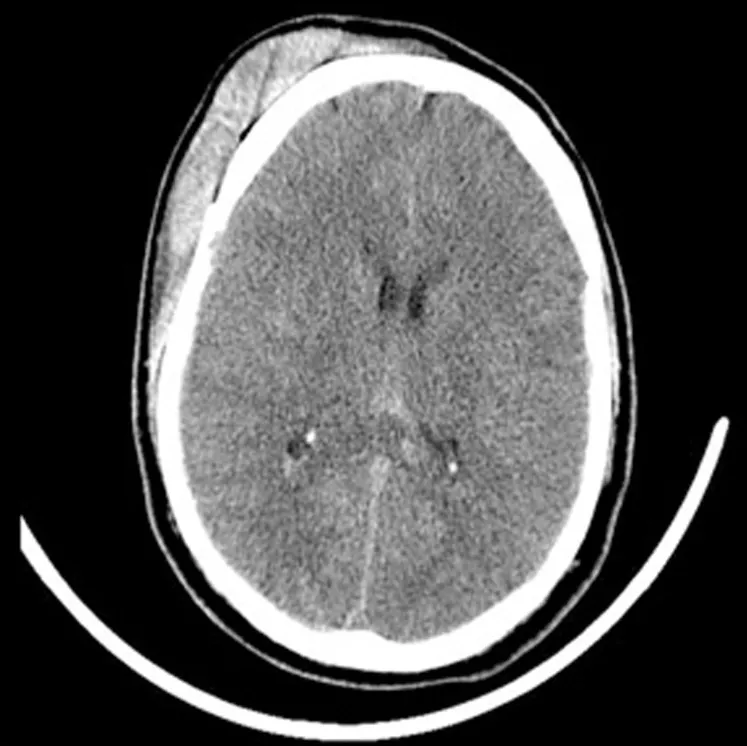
CT scan of head on admission showing subdural, subarachnoid, intraperenchymal hemorrhages and small areas of brainstem hemorrhage.
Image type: radiology (ct)